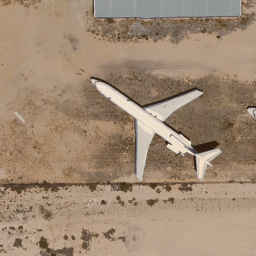
Label: airplane